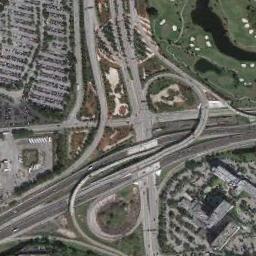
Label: overpass